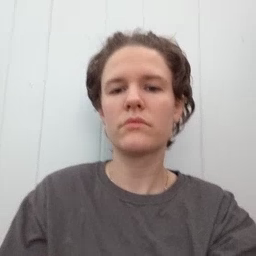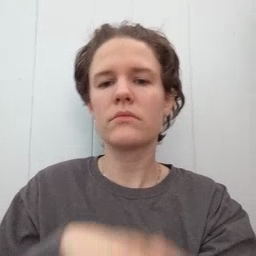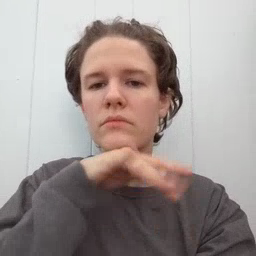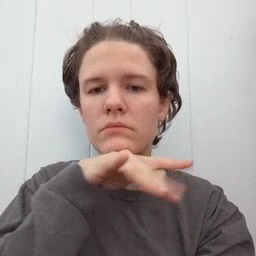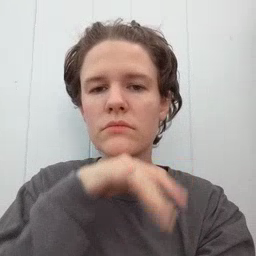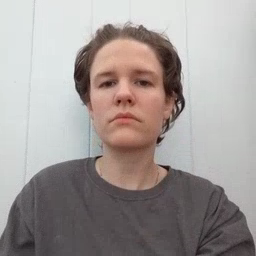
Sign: dirty